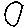
Label: sun